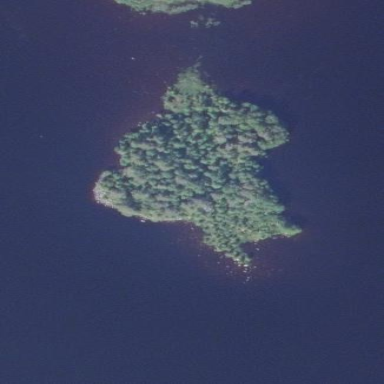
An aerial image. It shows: Island.